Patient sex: M
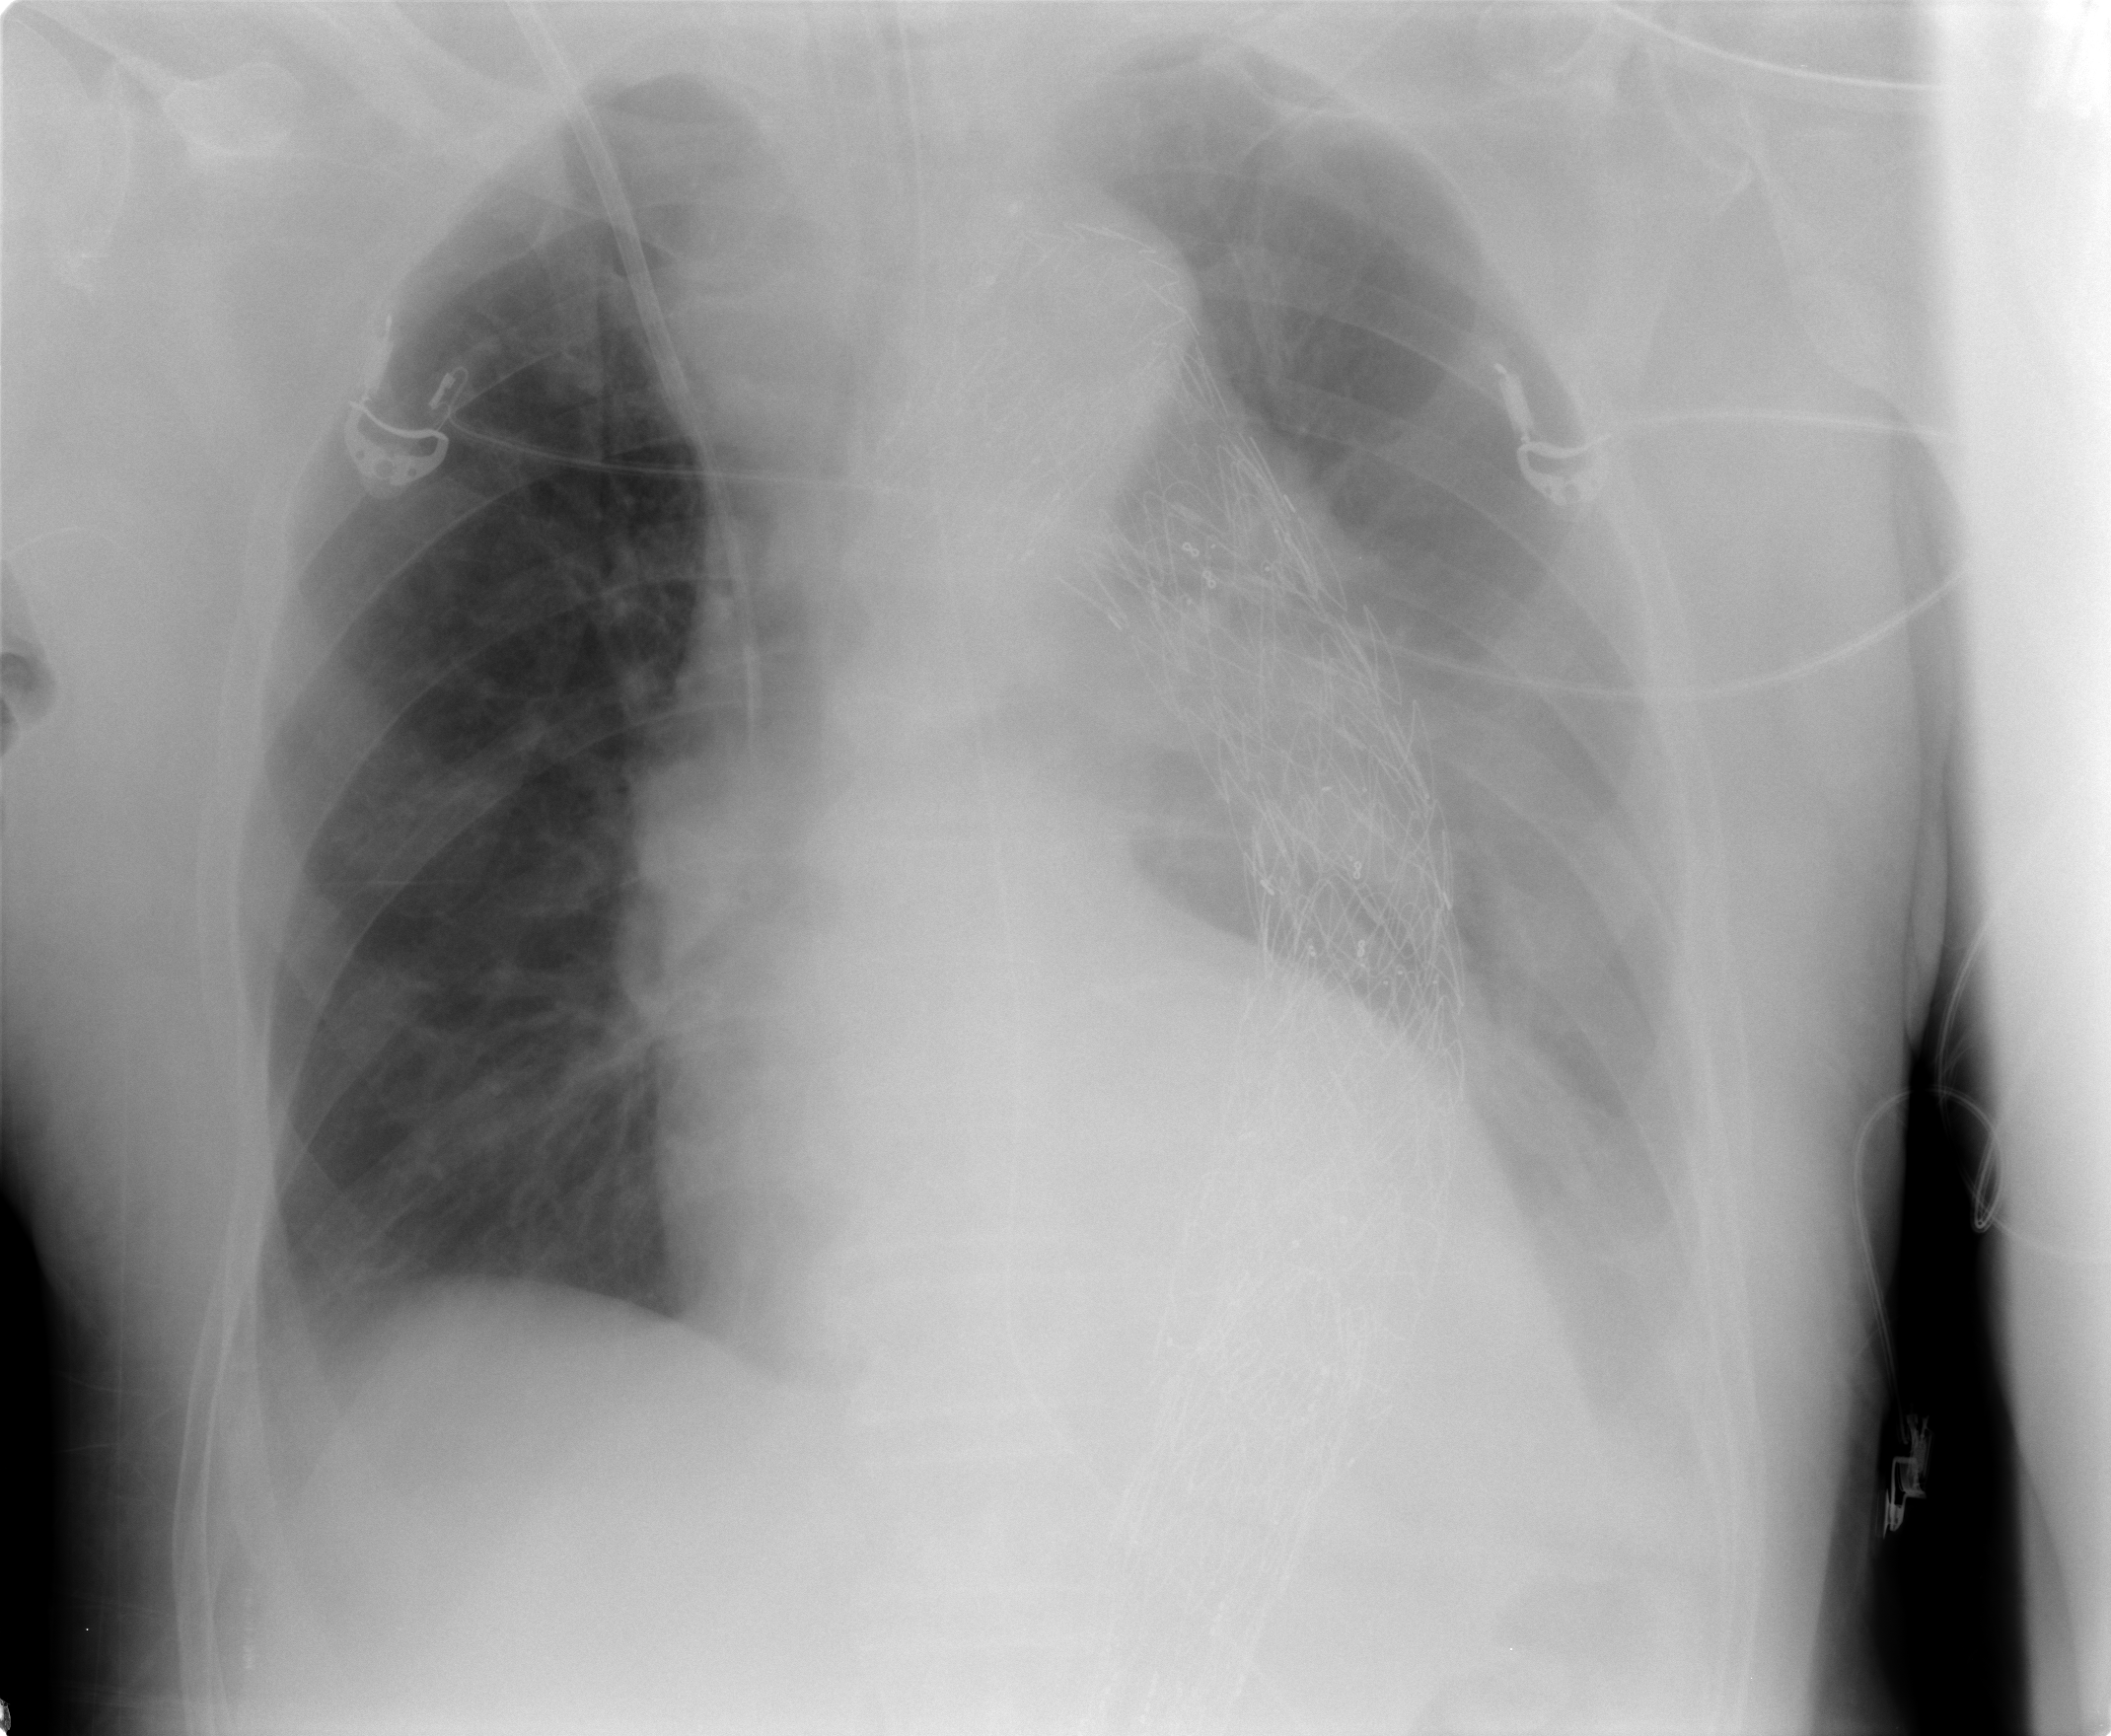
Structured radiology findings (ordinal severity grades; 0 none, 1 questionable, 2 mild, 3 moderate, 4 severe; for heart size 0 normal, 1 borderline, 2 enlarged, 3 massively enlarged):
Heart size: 0
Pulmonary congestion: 0
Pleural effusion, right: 0
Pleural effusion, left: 2
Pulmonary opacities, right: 0
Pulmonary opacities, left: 0
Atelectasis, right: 0
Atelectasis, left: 2